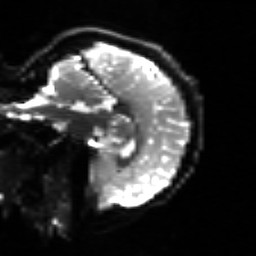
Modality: sbref
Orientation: sagittal
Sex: male
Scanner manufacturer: siemens
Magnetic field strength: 3 T
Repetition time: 5 s
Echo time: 0.071 s